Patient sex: M
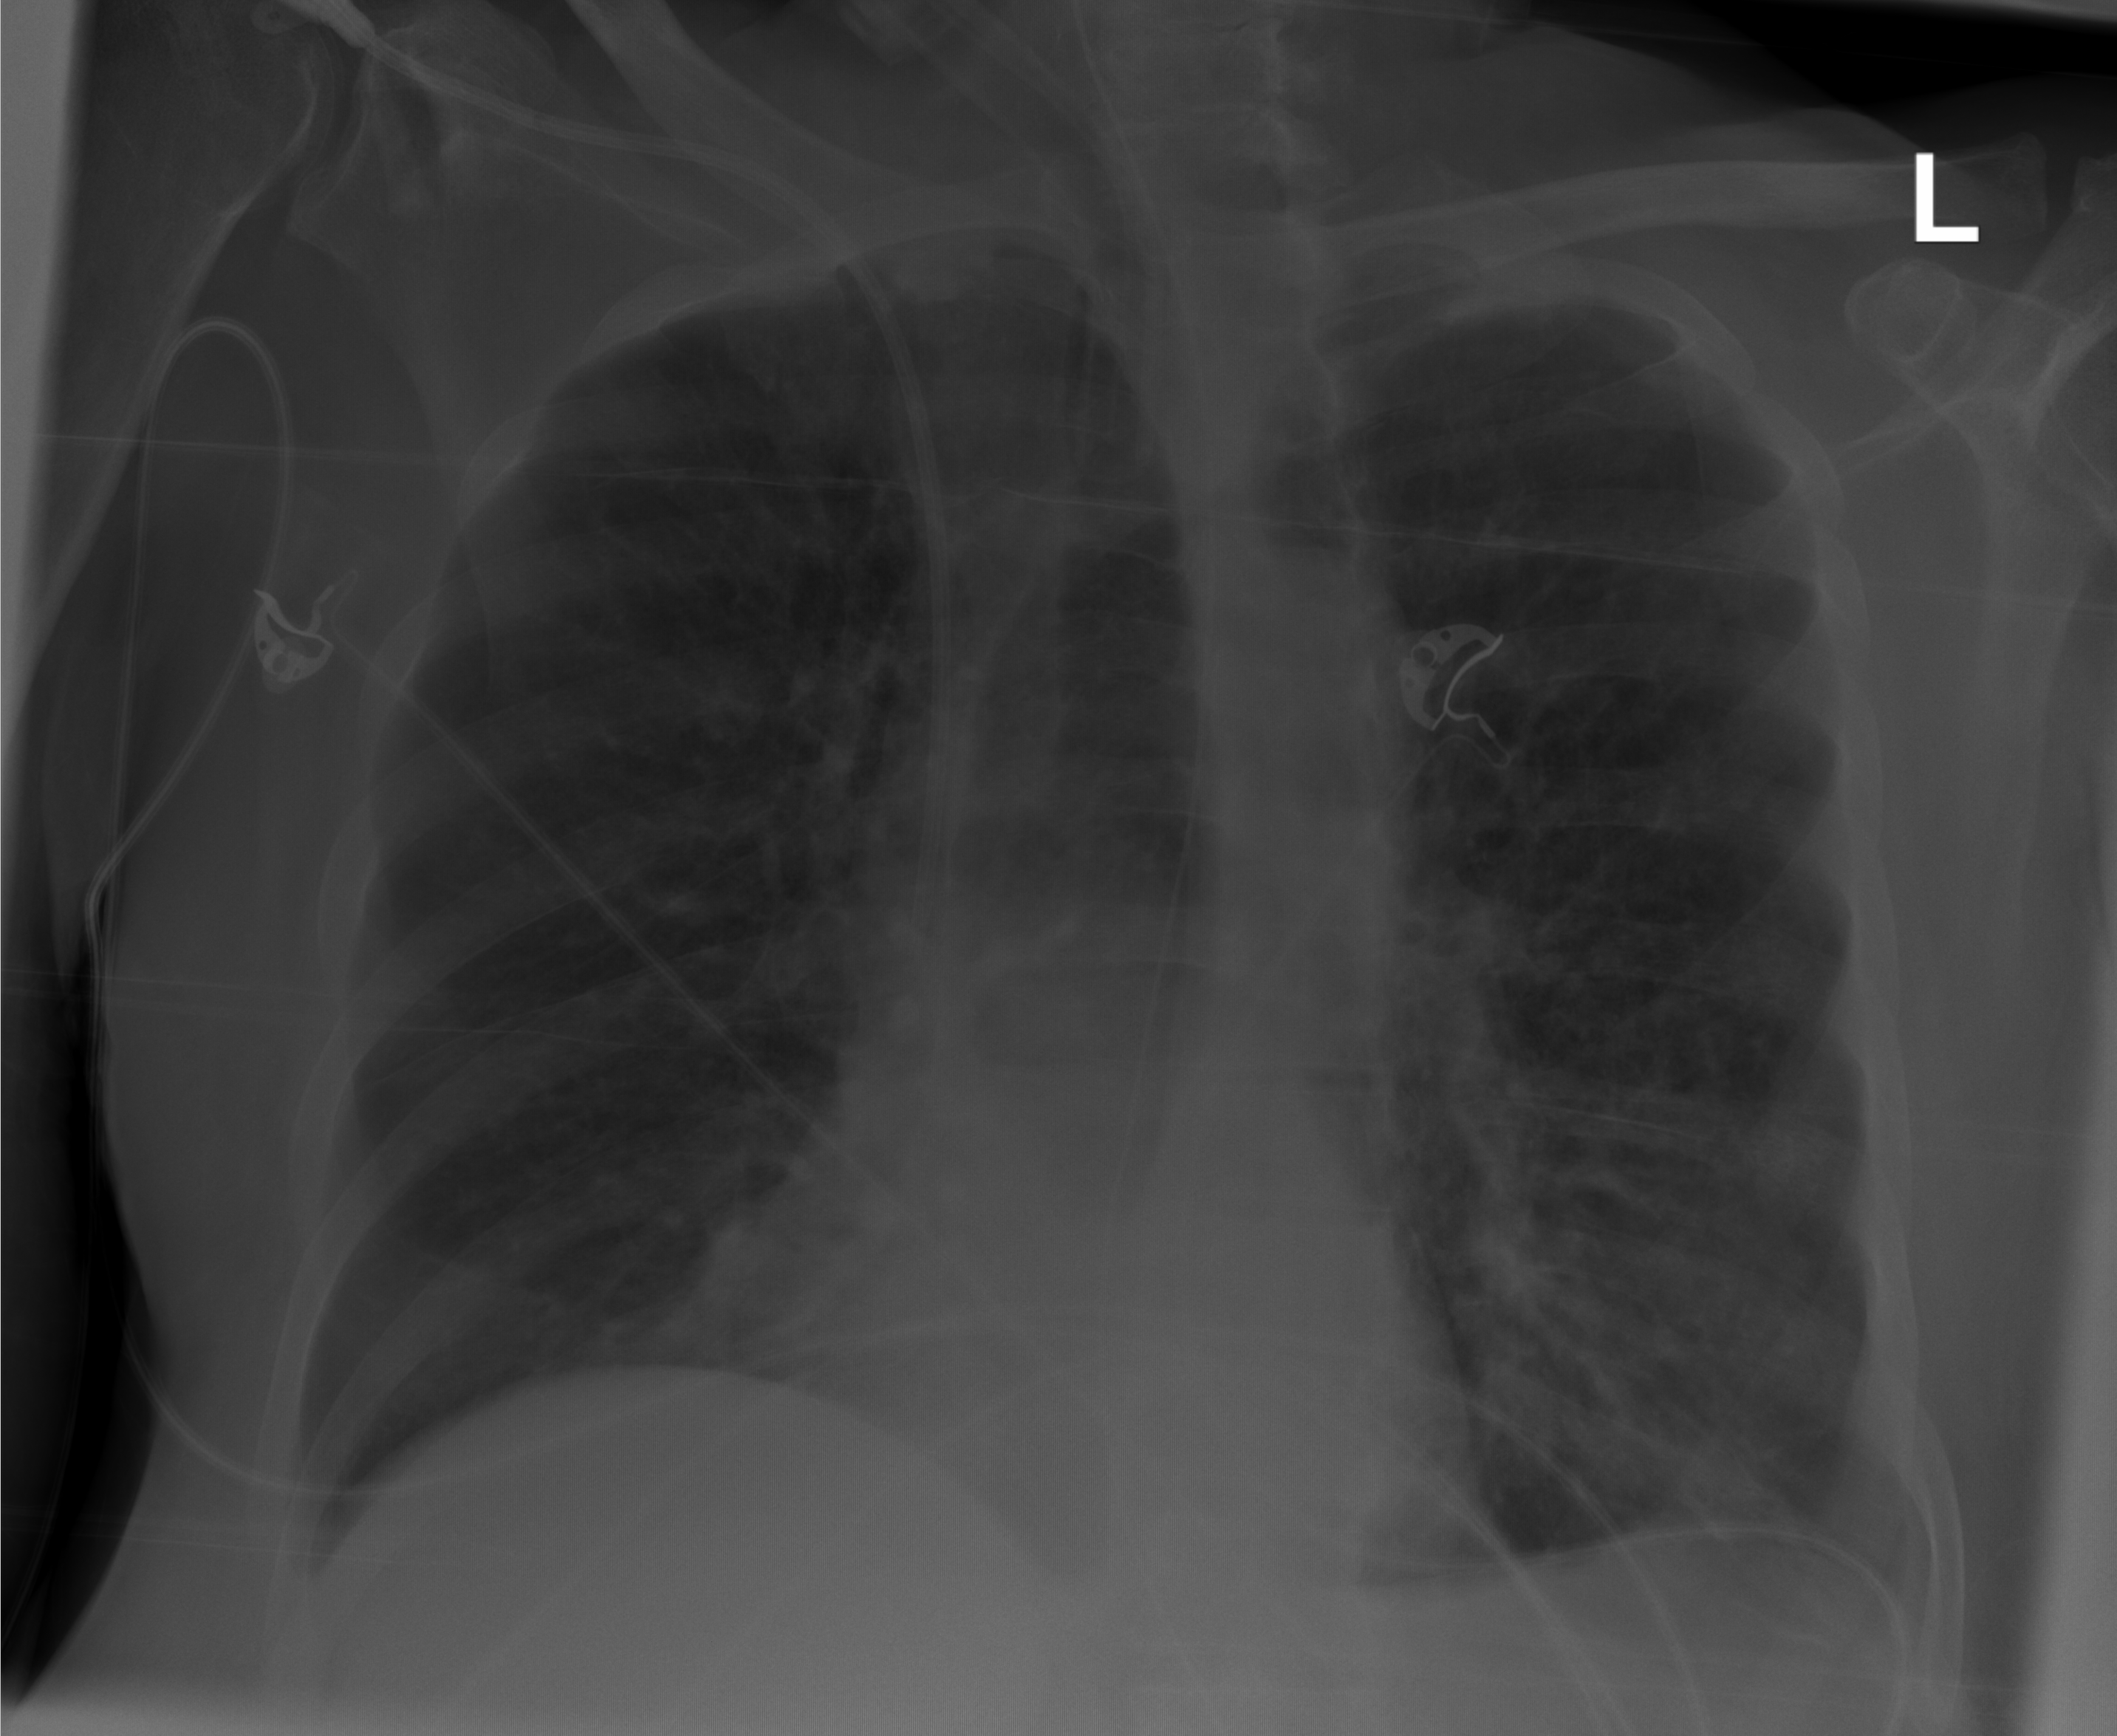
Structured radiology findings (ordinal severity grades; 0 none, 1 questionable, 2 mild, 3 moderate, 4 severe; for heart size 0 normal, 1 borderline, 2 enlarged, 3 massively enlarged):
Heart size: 0
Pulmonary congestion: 0
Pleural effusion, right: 0
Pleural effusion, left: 0
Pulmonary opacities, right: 0
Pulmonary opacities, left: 1
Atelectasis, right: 0
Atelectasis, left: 0